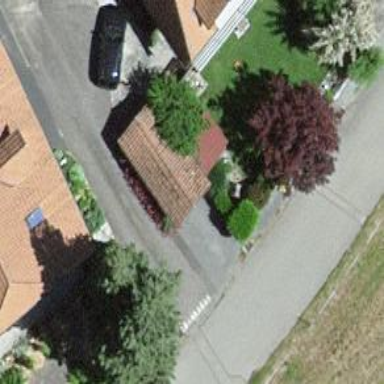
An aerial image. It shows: Garage building.